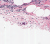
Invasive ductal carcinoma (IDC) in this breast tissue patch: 1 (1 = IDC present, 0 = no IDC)